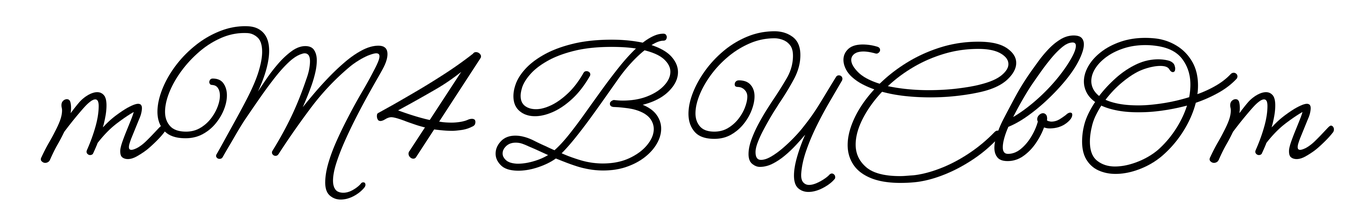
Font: MeowScript-Regular